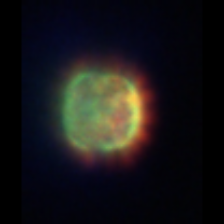
Taxon: Centric
Group: Diatoms